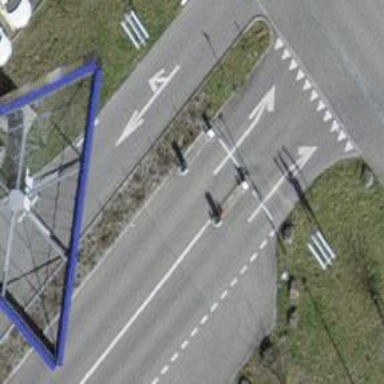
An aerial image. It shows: Lift gate barrier.